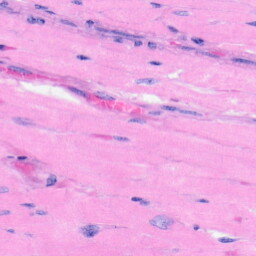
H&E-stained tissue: Heart